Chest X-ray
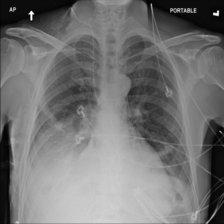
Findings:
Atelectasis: negative
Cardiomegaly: negative
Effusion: positive
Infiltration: negative
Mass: negative
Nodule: negative
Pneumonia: negative
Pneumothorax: negative
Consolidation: negative
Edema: negative
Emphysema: negative
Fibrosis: negative
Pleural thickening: negative
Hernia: negative